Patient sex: M
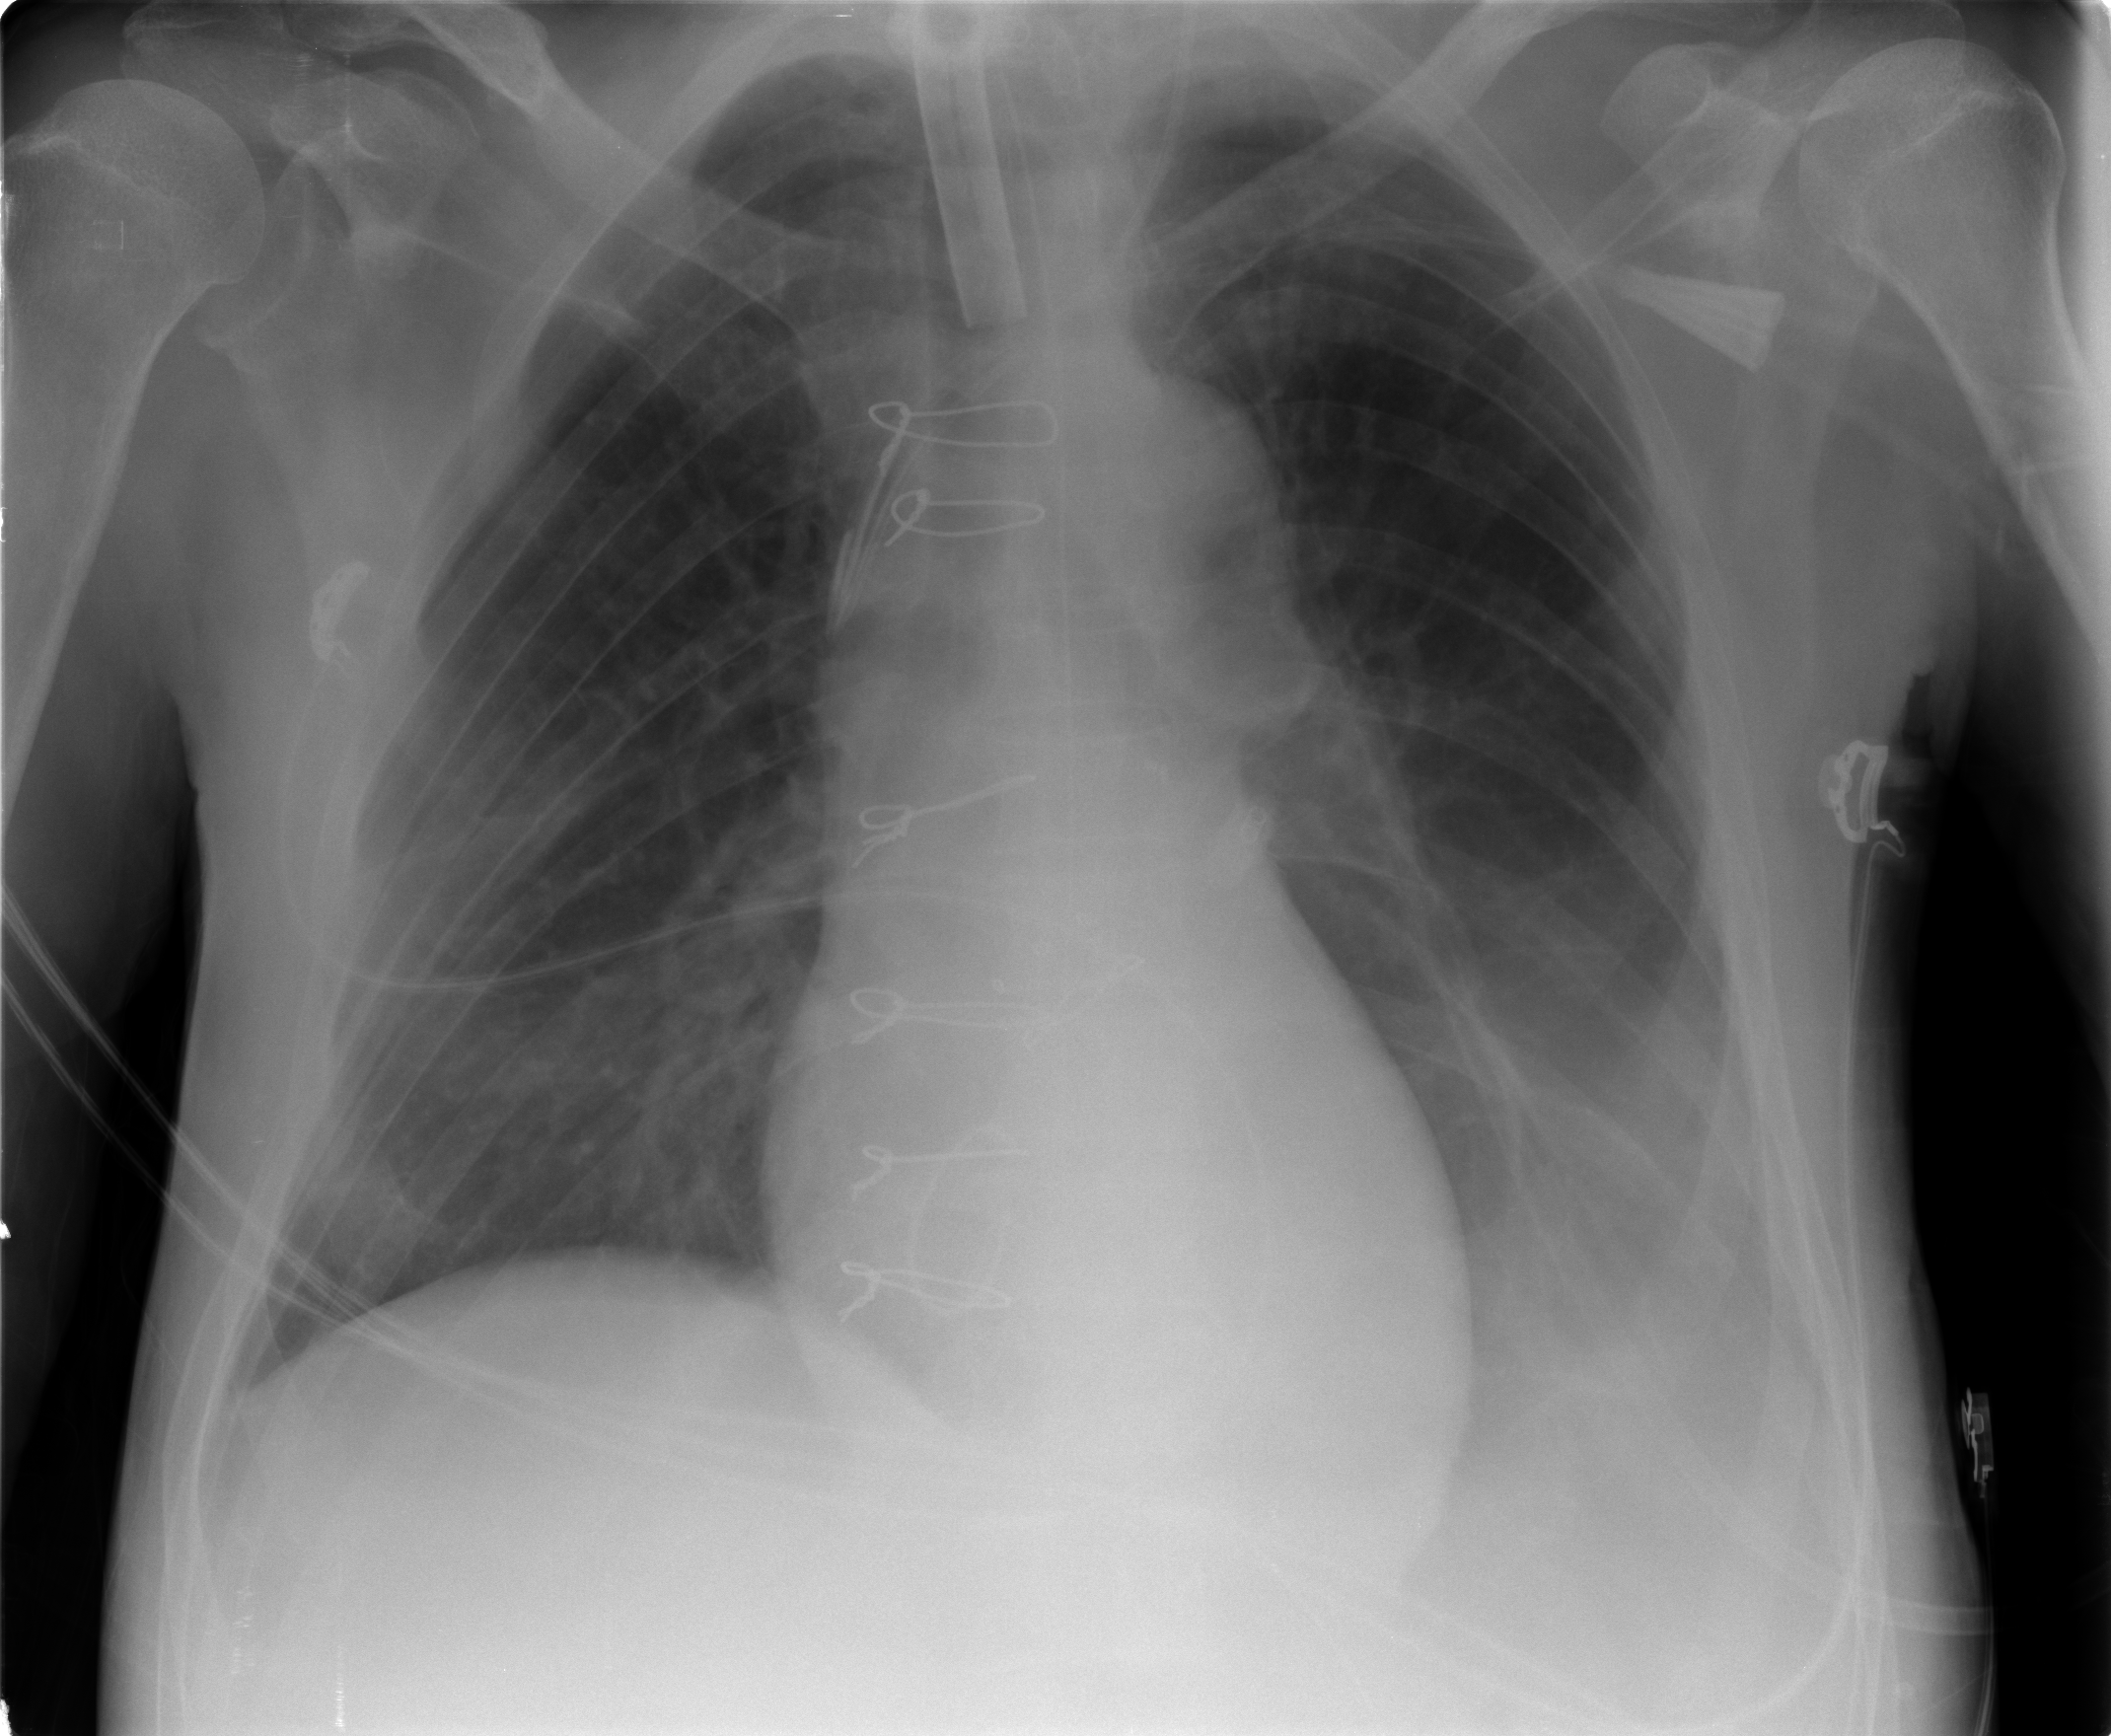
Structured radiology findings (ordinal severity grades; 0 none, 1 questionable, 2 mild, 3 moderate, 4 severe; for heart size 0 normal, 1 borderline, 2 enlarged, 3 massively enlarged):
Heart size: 0
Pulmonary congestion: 1
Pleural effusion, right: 0
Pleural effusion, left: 3
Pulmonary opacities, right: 0
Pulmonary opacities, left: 0
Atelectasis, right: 2
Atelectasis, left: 3